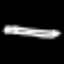
Label: pencil